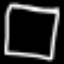
Label: square